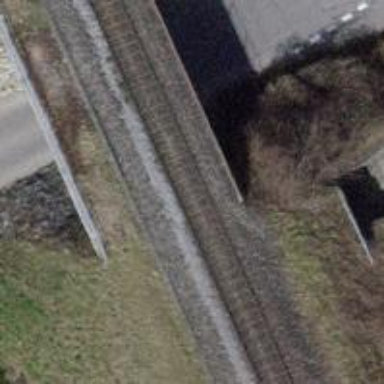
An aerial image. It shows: Bridge with electrified railway tracks featuring contact line.